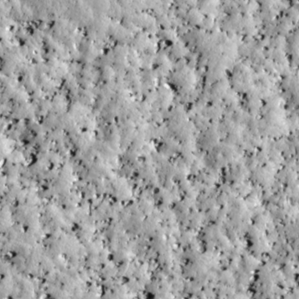
Label: non_frost